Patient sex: M
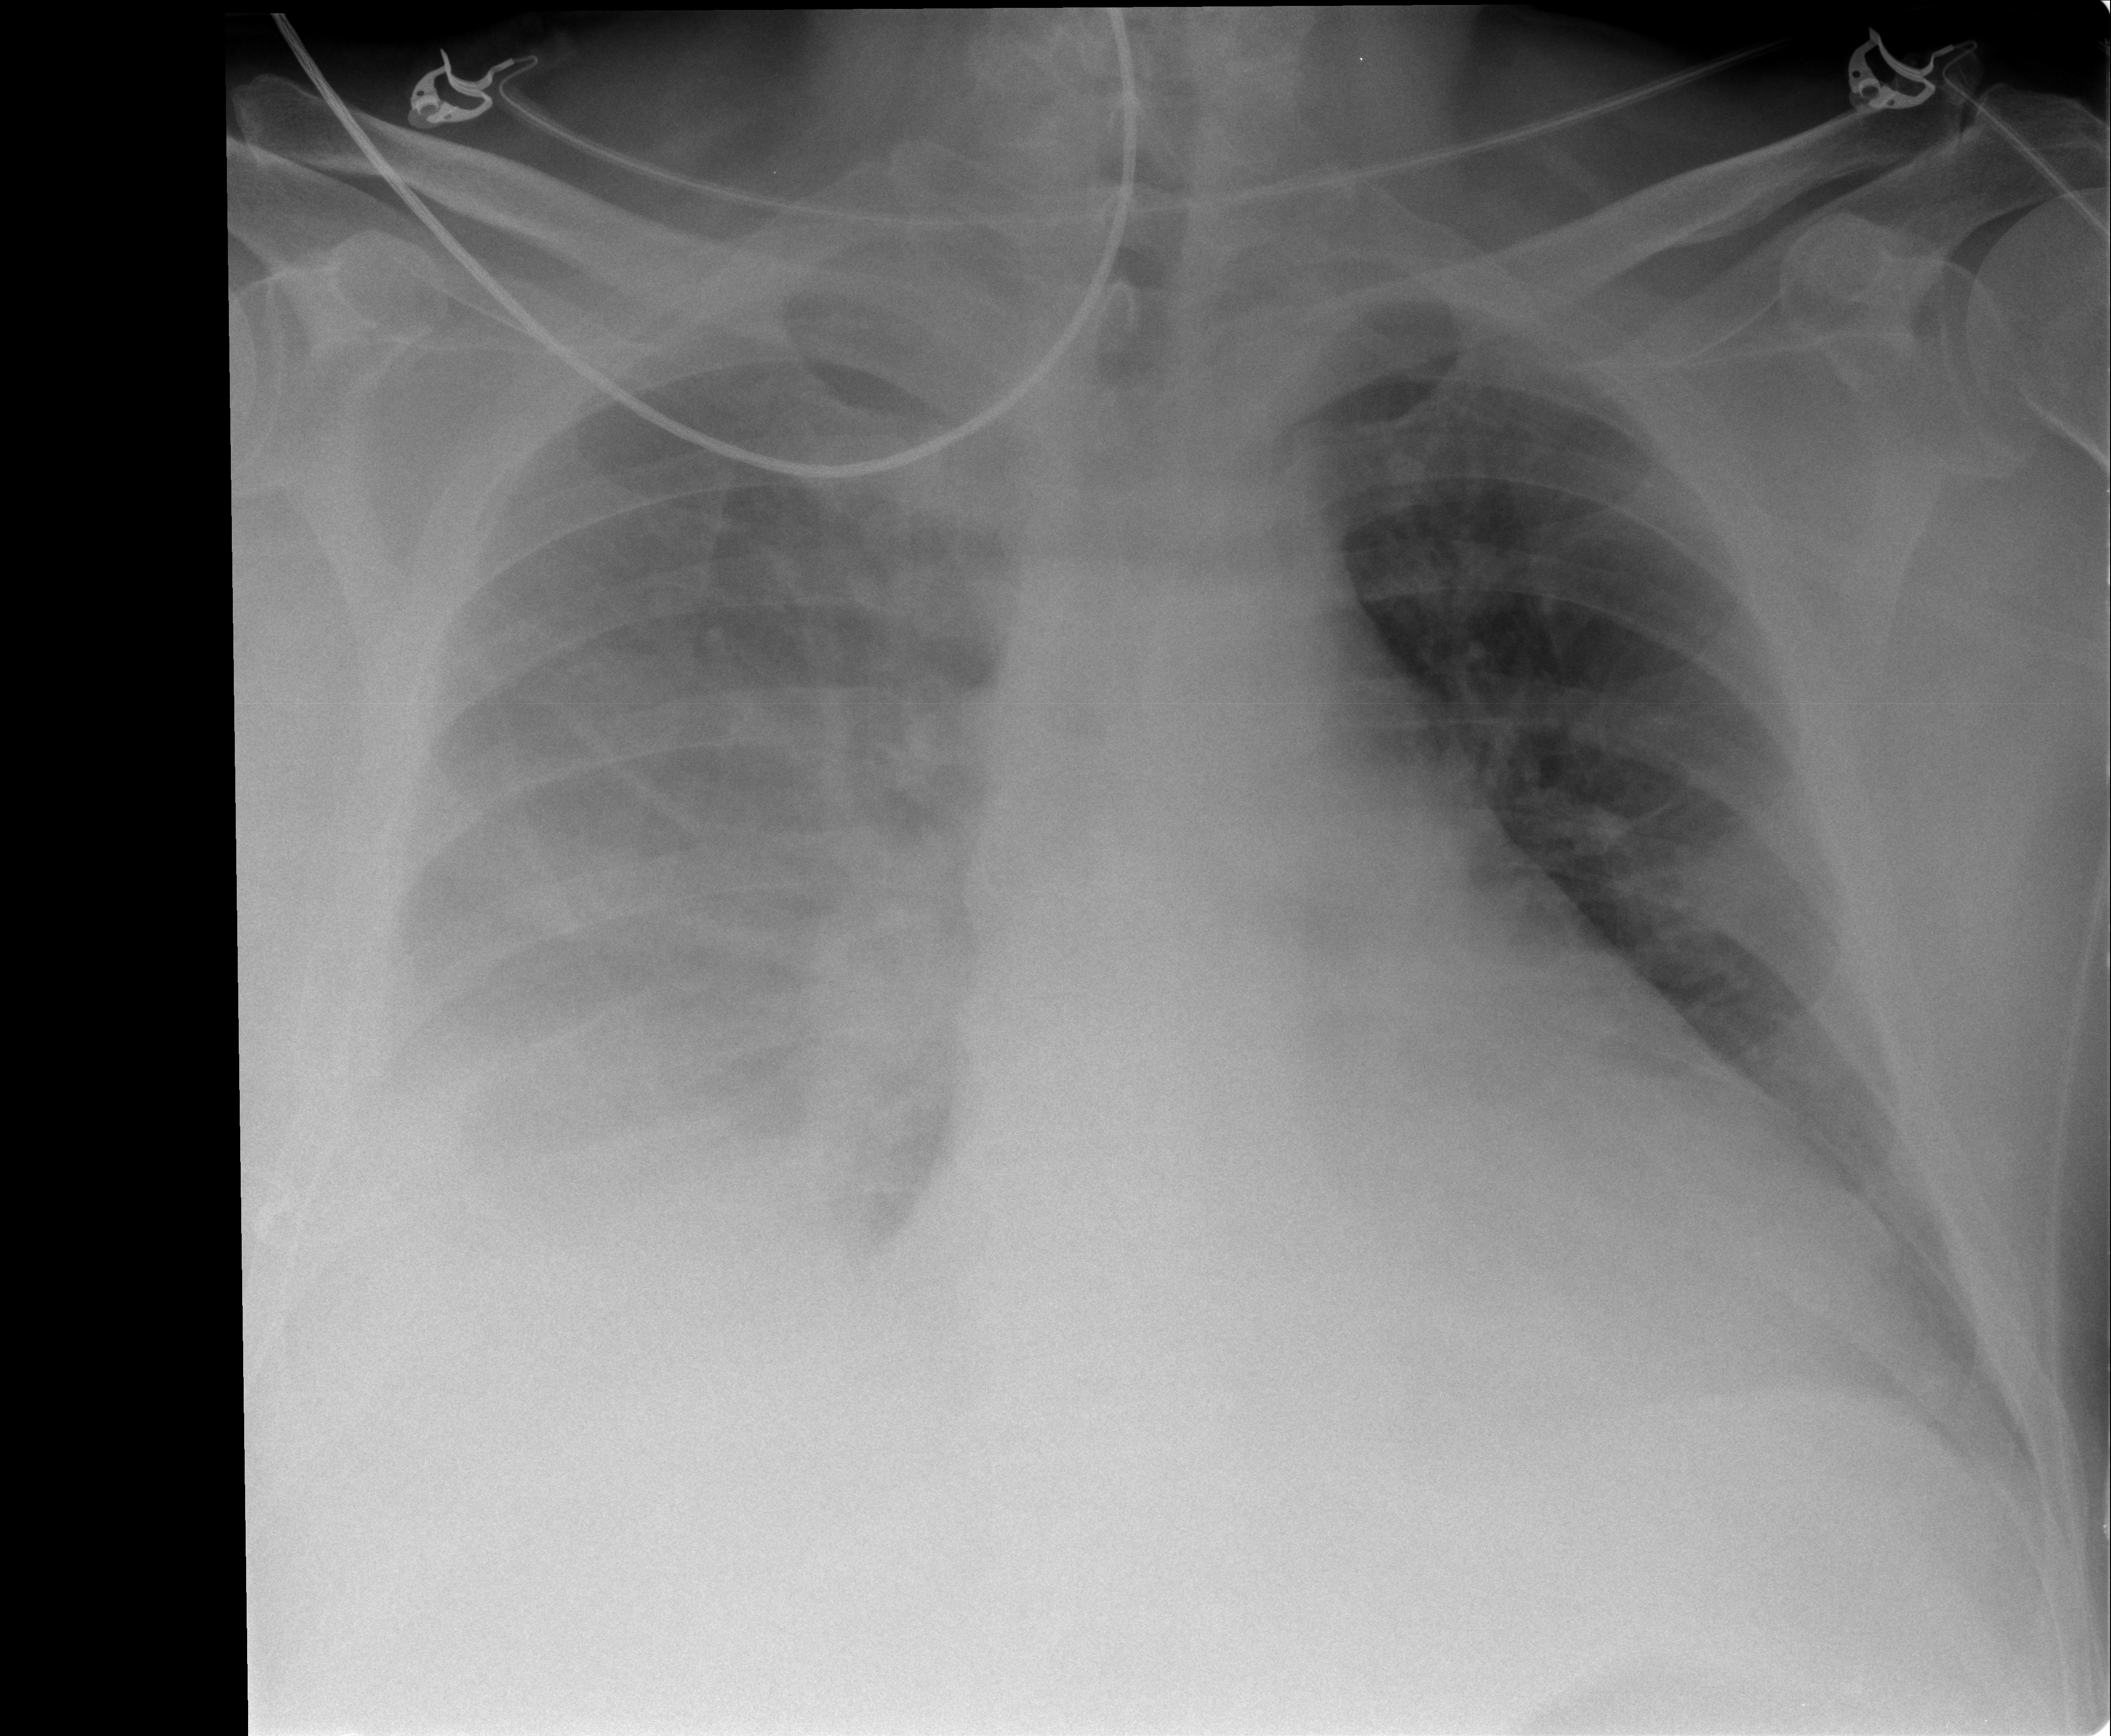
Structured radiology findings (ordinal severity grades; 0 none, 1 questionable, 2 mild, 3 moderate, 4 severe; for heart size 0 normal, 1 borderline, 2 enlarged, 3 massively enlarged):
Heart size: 2
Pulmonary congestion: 3
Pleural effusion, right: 3
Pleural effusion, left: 0
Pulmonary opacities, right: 0
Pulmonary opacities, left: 0
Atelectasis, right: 4
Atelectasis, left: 0